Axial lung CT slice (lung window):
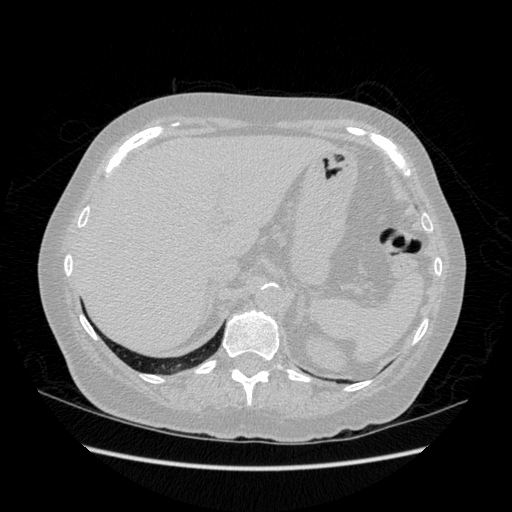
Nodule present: no